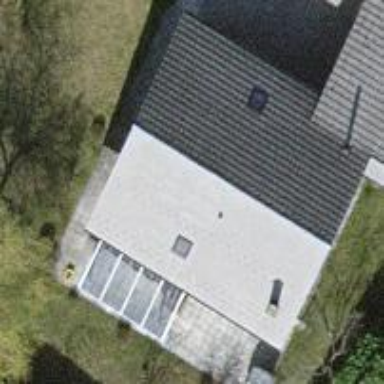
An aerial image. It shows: Simple house.